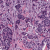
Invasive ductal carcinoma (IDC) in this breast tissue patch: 1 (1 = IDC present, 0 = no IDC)